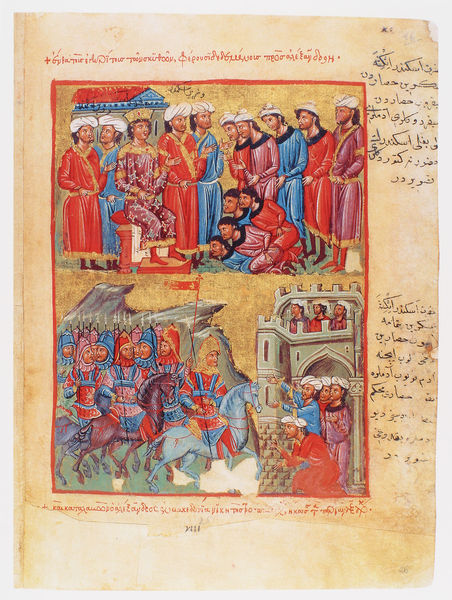
Titel: Der griechische Alexanderroman
Institution: Venedig, Hellenic Institute Codex Gr. 5
Schlagwörter: blau, braun, männer, rot, bild, pferd, reiter, schrift, fels, lila, könig, soldaten, buch, burg, festung, ritter, heer, arabisch, gefangene, turban